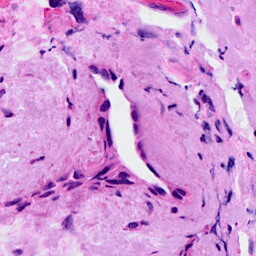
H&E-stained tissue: Breast